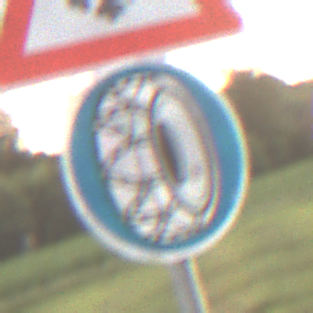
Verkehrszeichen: SchneekettenVorgeschrieben
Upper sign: SchneeOderEisglaette
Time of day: SunriseSunset
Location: Outdoor (Nature)
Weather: Clear
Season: NotSpecified
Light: Natural